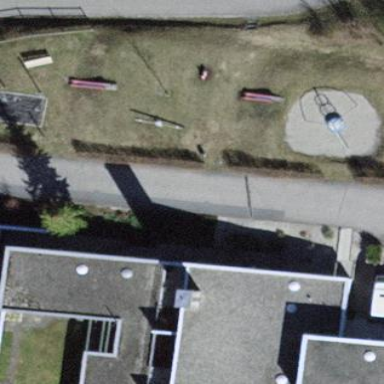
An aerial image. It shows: Grassy playground.